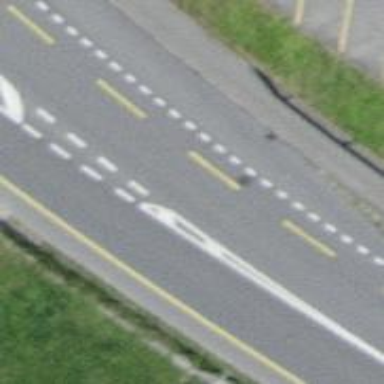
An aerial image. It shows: Primary highway with designated cycle lane.